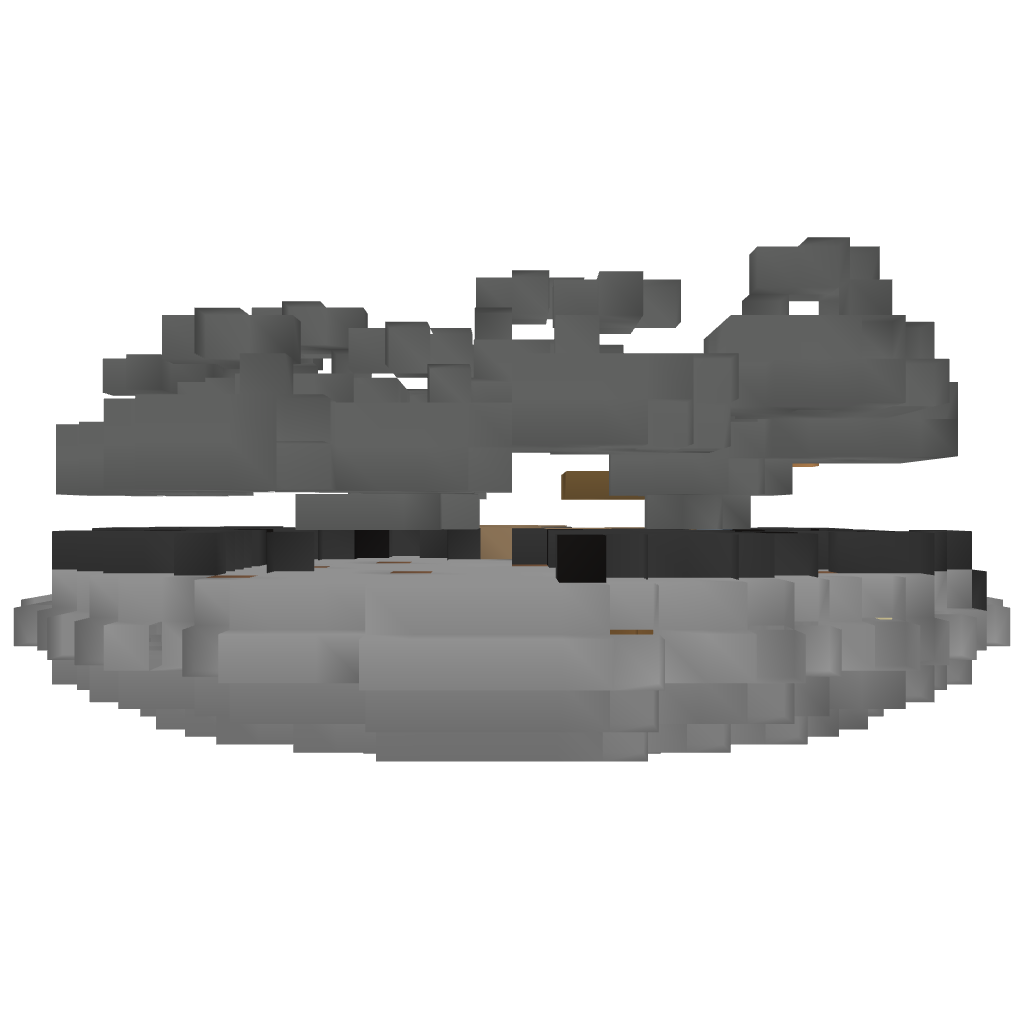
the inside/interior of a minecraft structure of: small floating island